Question: i have a little bit complicated query in MySQL database.
I have relation which is on image:

Query params: id_category, day, time
And what i want is to get ServicePoints which are:
- - -
In words i can say that i want to find objects, which has avaivable slots in current date.
Hope it's clear.
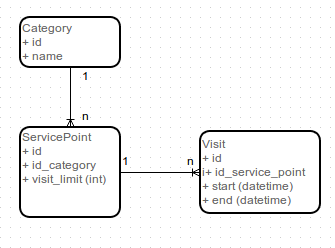
Answer: Something like this should work:
'''
SELECT sp.id
FROM servicepoint sp
INNER JOIN visit vt
ON sp.id = vt.id_service_point
WHERE sp.category_id = categoryId --categoryId is query param
AND start >= startTime --starttime is query param
AND end <= endTime --endTime is query param
GROUP BY sp.id
HAVING COUNT(vt.id) < sp.visit_limit;
'''